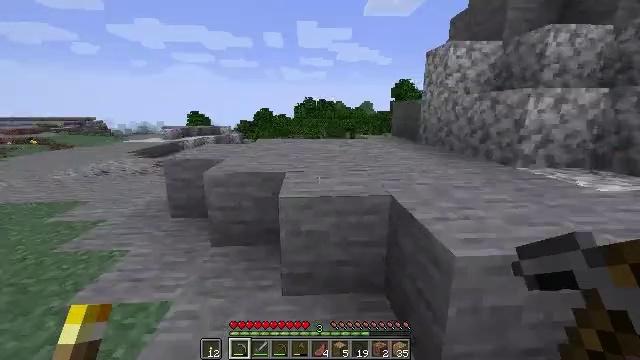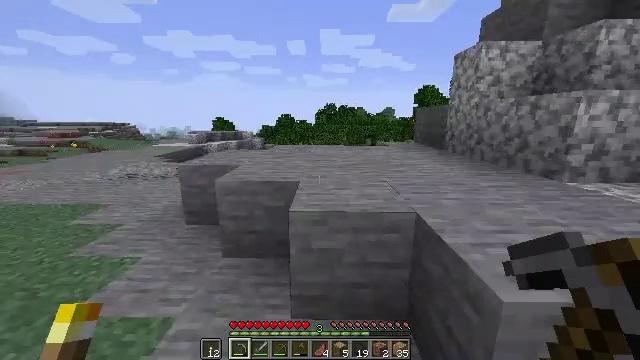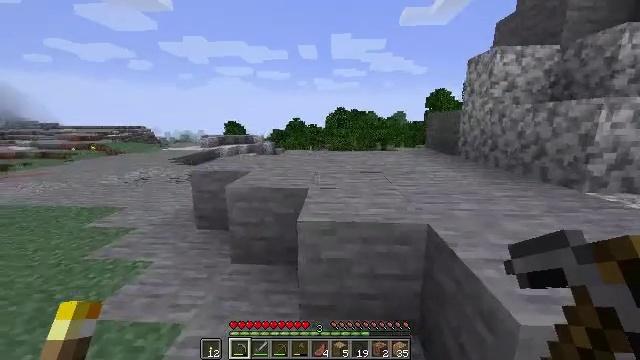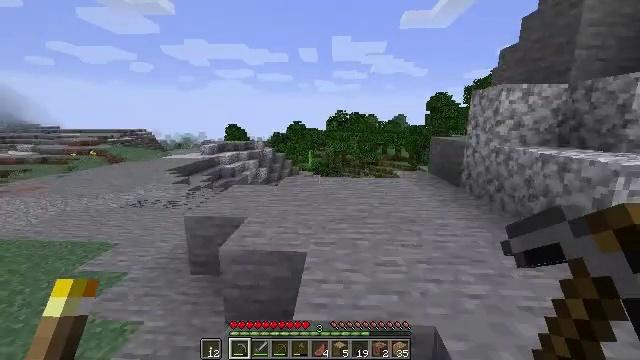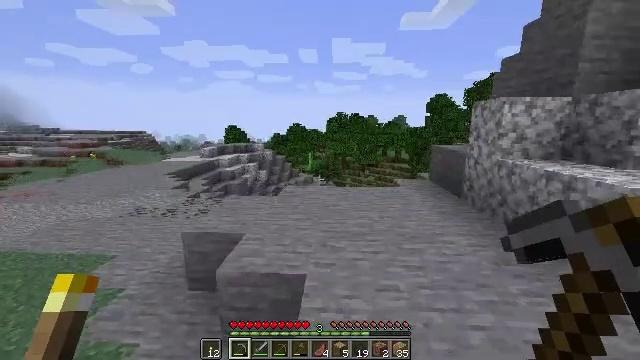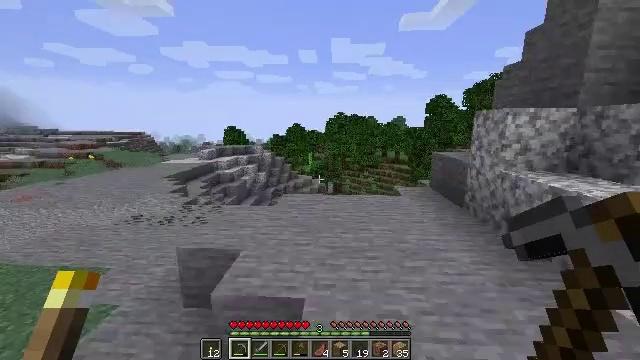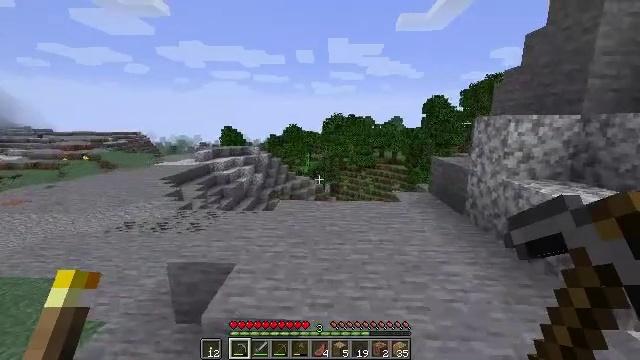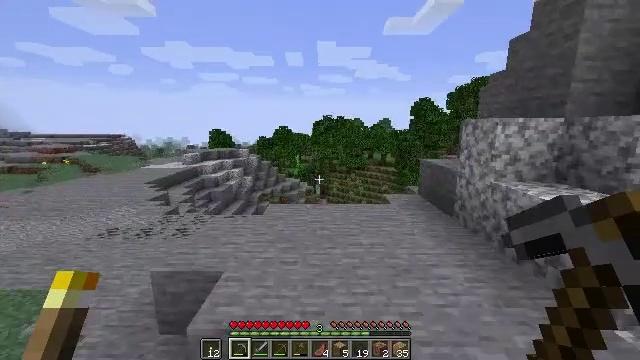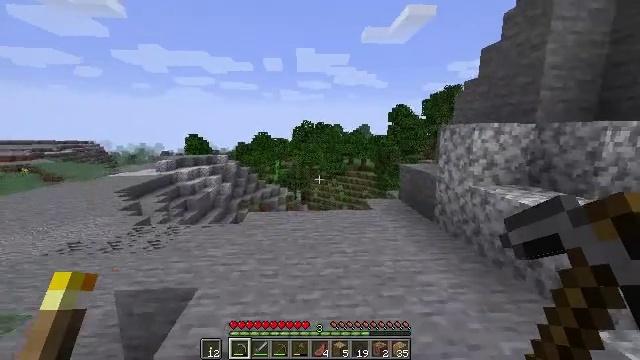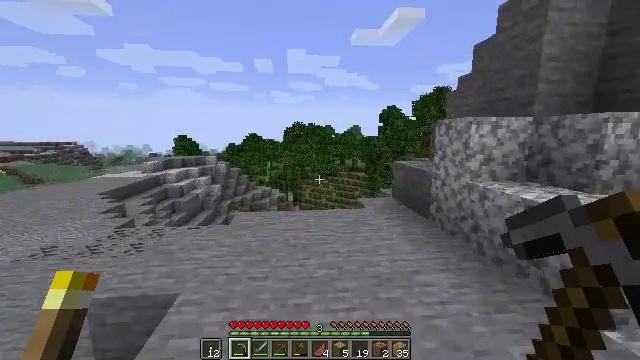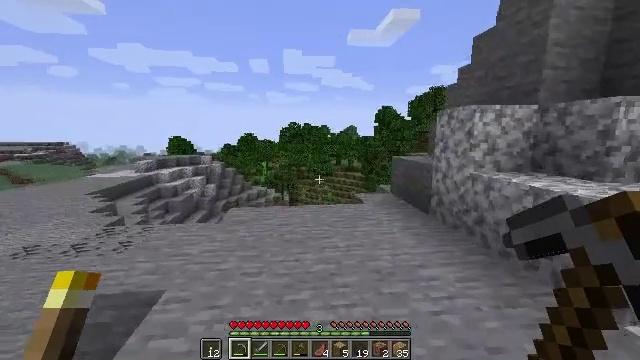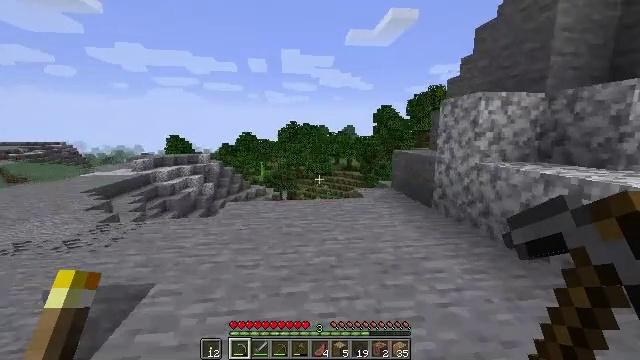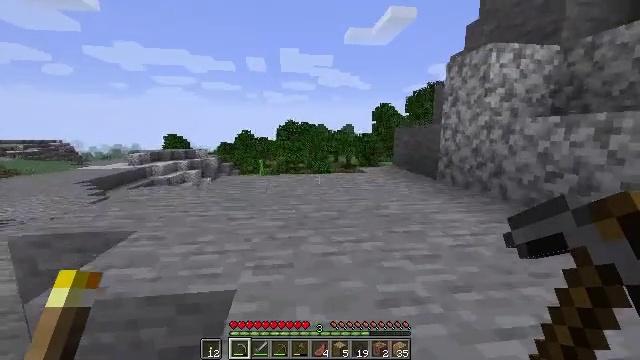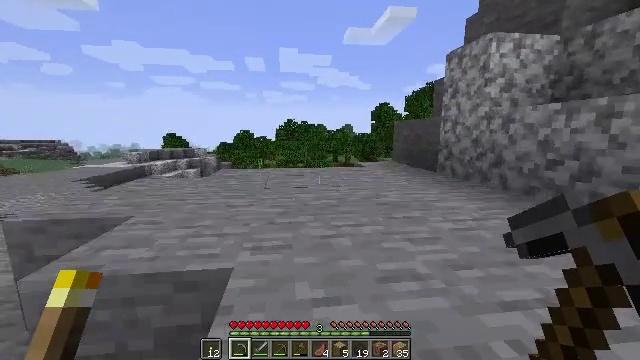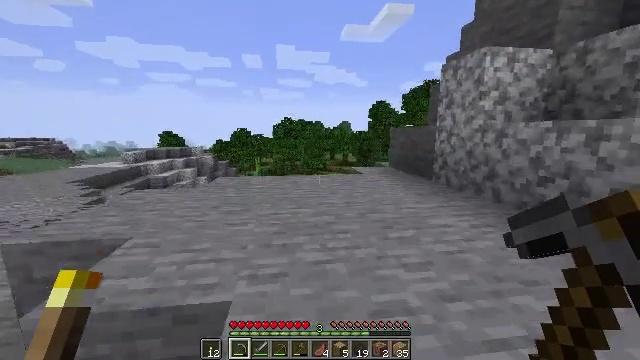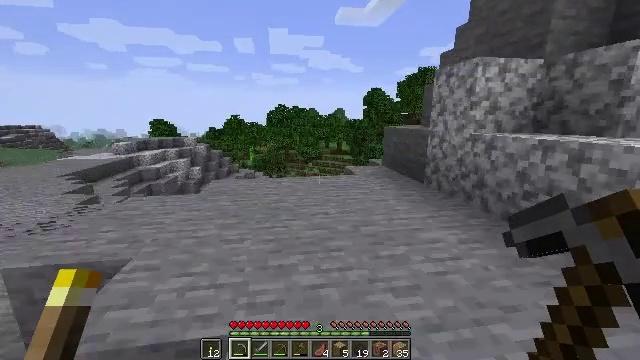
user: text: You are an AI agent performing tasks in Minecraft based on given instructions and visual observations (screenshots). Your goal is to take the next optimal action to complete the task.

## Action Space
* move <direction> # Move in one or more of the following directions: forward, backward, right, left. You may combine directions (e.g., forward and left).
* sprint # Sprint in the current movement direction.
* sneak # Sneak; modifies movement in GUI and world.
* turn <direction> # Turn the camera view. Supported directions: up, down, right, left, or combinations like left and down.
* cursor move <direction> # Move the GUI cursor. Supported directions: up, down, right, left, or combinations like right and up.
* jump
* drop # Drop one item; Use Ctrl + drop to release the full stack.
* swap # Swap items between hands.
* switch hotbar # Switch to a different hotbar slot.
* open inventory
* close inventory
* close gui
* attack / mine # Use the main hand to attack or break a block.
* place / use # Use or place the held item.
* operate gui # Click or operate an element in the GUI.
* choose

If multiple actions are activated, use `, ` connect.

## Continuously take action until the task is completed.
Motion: motion action
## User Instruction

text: Dig up the grass block for dirt.
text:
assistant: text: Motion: move forward, turn left and up
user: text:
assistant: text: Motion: move forward, turn left, jump
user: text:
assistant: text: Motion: move forward, jump
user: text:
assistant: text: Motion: move forward, jump
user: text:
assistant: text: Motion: move forward, jump
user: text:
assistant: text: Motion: move forward, jump
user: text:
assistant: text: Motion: move forward, turn right, jump
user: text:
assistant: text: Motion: move forward, turn right and up, jump
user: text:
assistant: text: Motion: move forward, turn right, jump
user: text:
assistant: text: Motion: move forward, jump
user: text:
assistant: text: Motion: move forward, jump
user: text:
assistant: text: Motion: move forward, jump
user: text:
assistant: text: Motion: move forward, jump
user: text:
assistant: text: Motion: move forward, jump
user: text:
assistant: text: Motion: move forward, turn right and down, jump
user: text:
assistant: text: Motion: move forward, turn down, jump
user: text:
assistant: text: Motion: move forward, turn down
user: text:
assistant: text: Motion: move forward, turn down
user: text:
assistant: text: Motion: move forward, turn down
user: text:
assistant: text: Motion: move forward, turn down
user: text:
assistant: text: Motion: move forward
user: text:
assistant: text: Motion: move forward
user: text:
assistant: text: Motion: move forward
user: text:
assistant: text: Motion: move forward
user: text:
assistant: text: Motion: move forward
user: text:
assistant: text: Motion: move forward
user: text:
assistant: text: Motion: move forward
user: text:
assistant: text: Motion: move forward
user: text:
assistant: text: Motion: move forward
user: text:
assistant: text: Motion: move forward